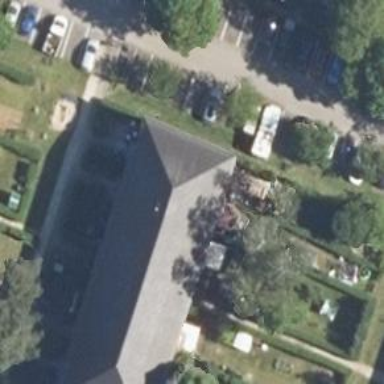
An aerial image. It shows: Terrace building with hipped roof colored black.